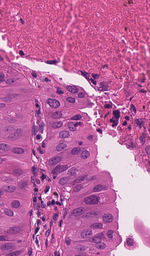
Tumor epithelial tissue: yes
Tumor-associated stroma tissue: yes
Normal tissue: no